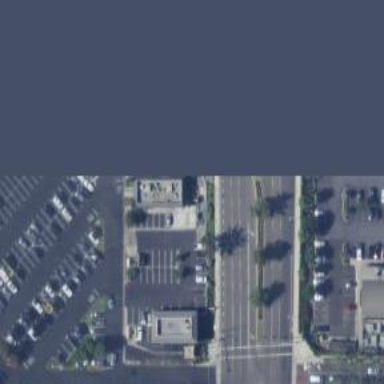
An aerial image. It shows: Parking space is available.